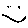
Label: smiley face